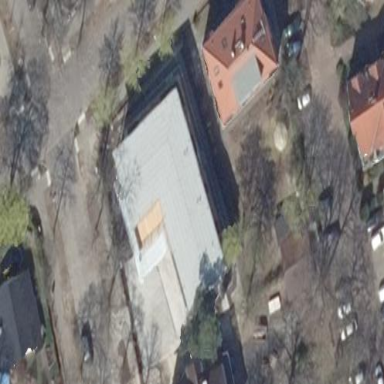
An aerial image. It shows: Building with flat roof.